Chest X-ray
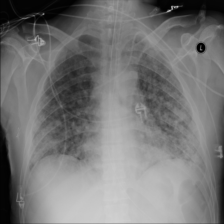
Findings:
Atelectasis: negative
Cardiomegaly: negative
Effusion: negative
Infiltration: negative
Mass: negative
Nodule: positive
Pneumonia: negative
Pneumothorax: negative
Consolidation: negative
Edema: negative
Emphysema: negative
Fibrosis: negative
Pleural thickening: negative
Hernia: negative